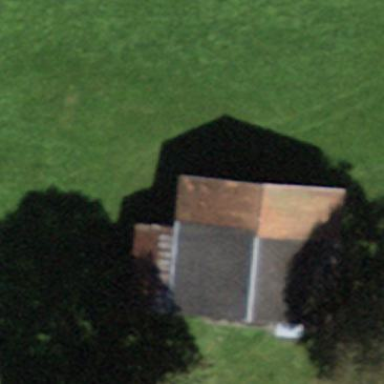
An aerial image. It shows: Barn.